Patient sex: M
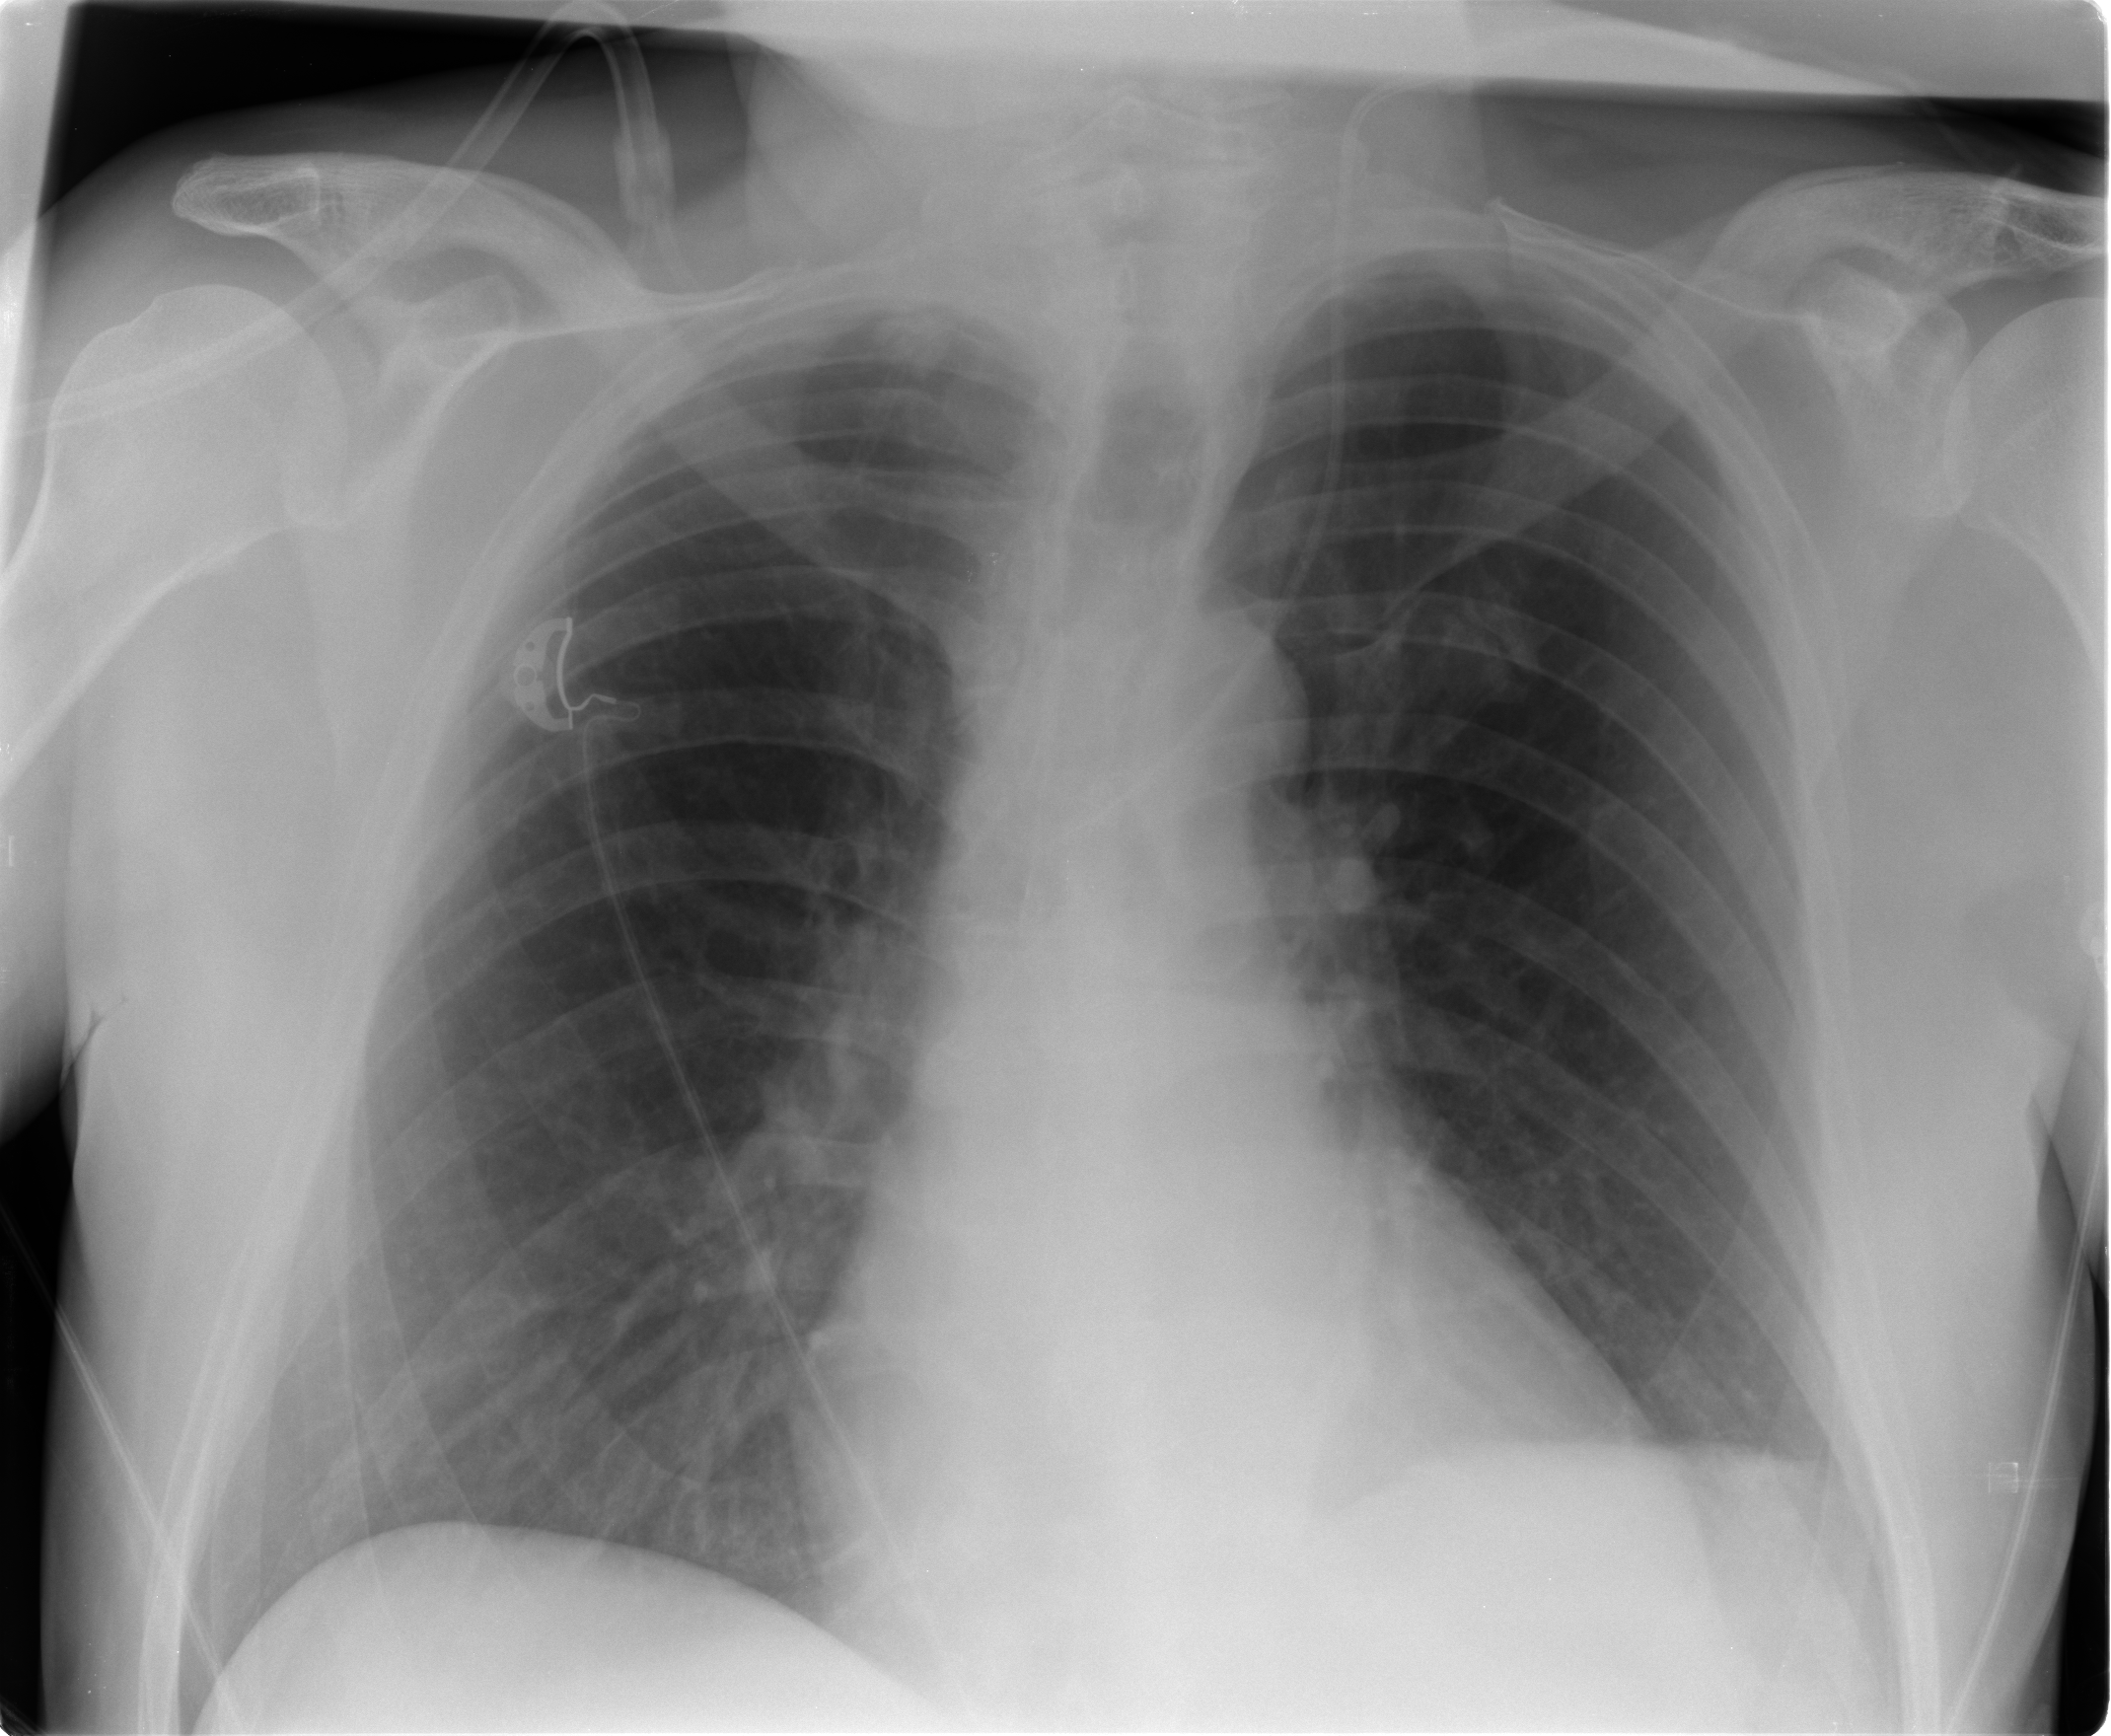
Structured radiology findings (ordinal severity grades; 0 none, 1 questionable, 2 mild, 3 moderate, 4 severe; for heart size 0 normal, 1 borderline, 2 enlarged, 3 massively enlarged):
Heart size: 1
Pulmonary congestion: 1
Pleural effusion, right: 0
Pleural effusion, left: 0
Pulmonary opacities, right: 0
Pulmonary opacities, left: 0
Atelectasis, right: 0
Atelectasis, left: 0